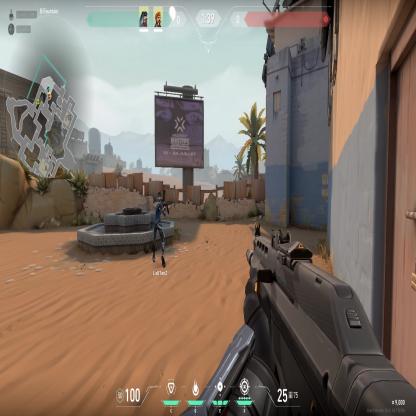
Label: teammate